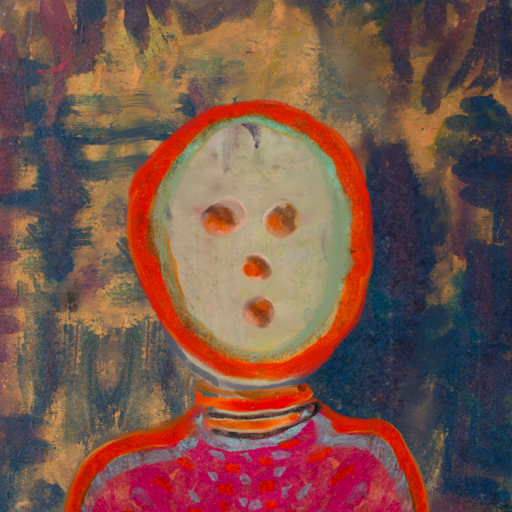
Background: InTheSun, Head And Neck Front: Hill_Girl, Face Front: Rupkatha, Bust: Sisters, Hair Front: Sisters, Head Accessory: Blank, Second Necklace: Blank, Necklace: Experience, Baby: Blank